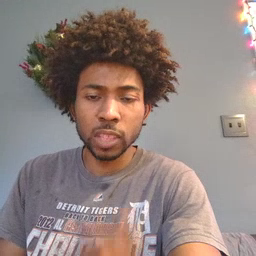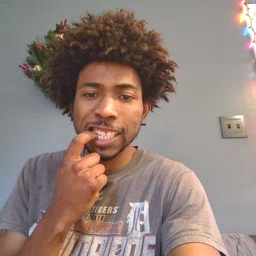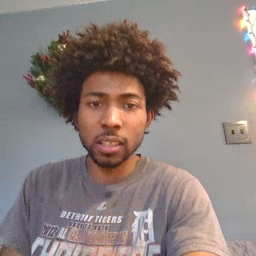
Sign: tooth